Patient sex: M
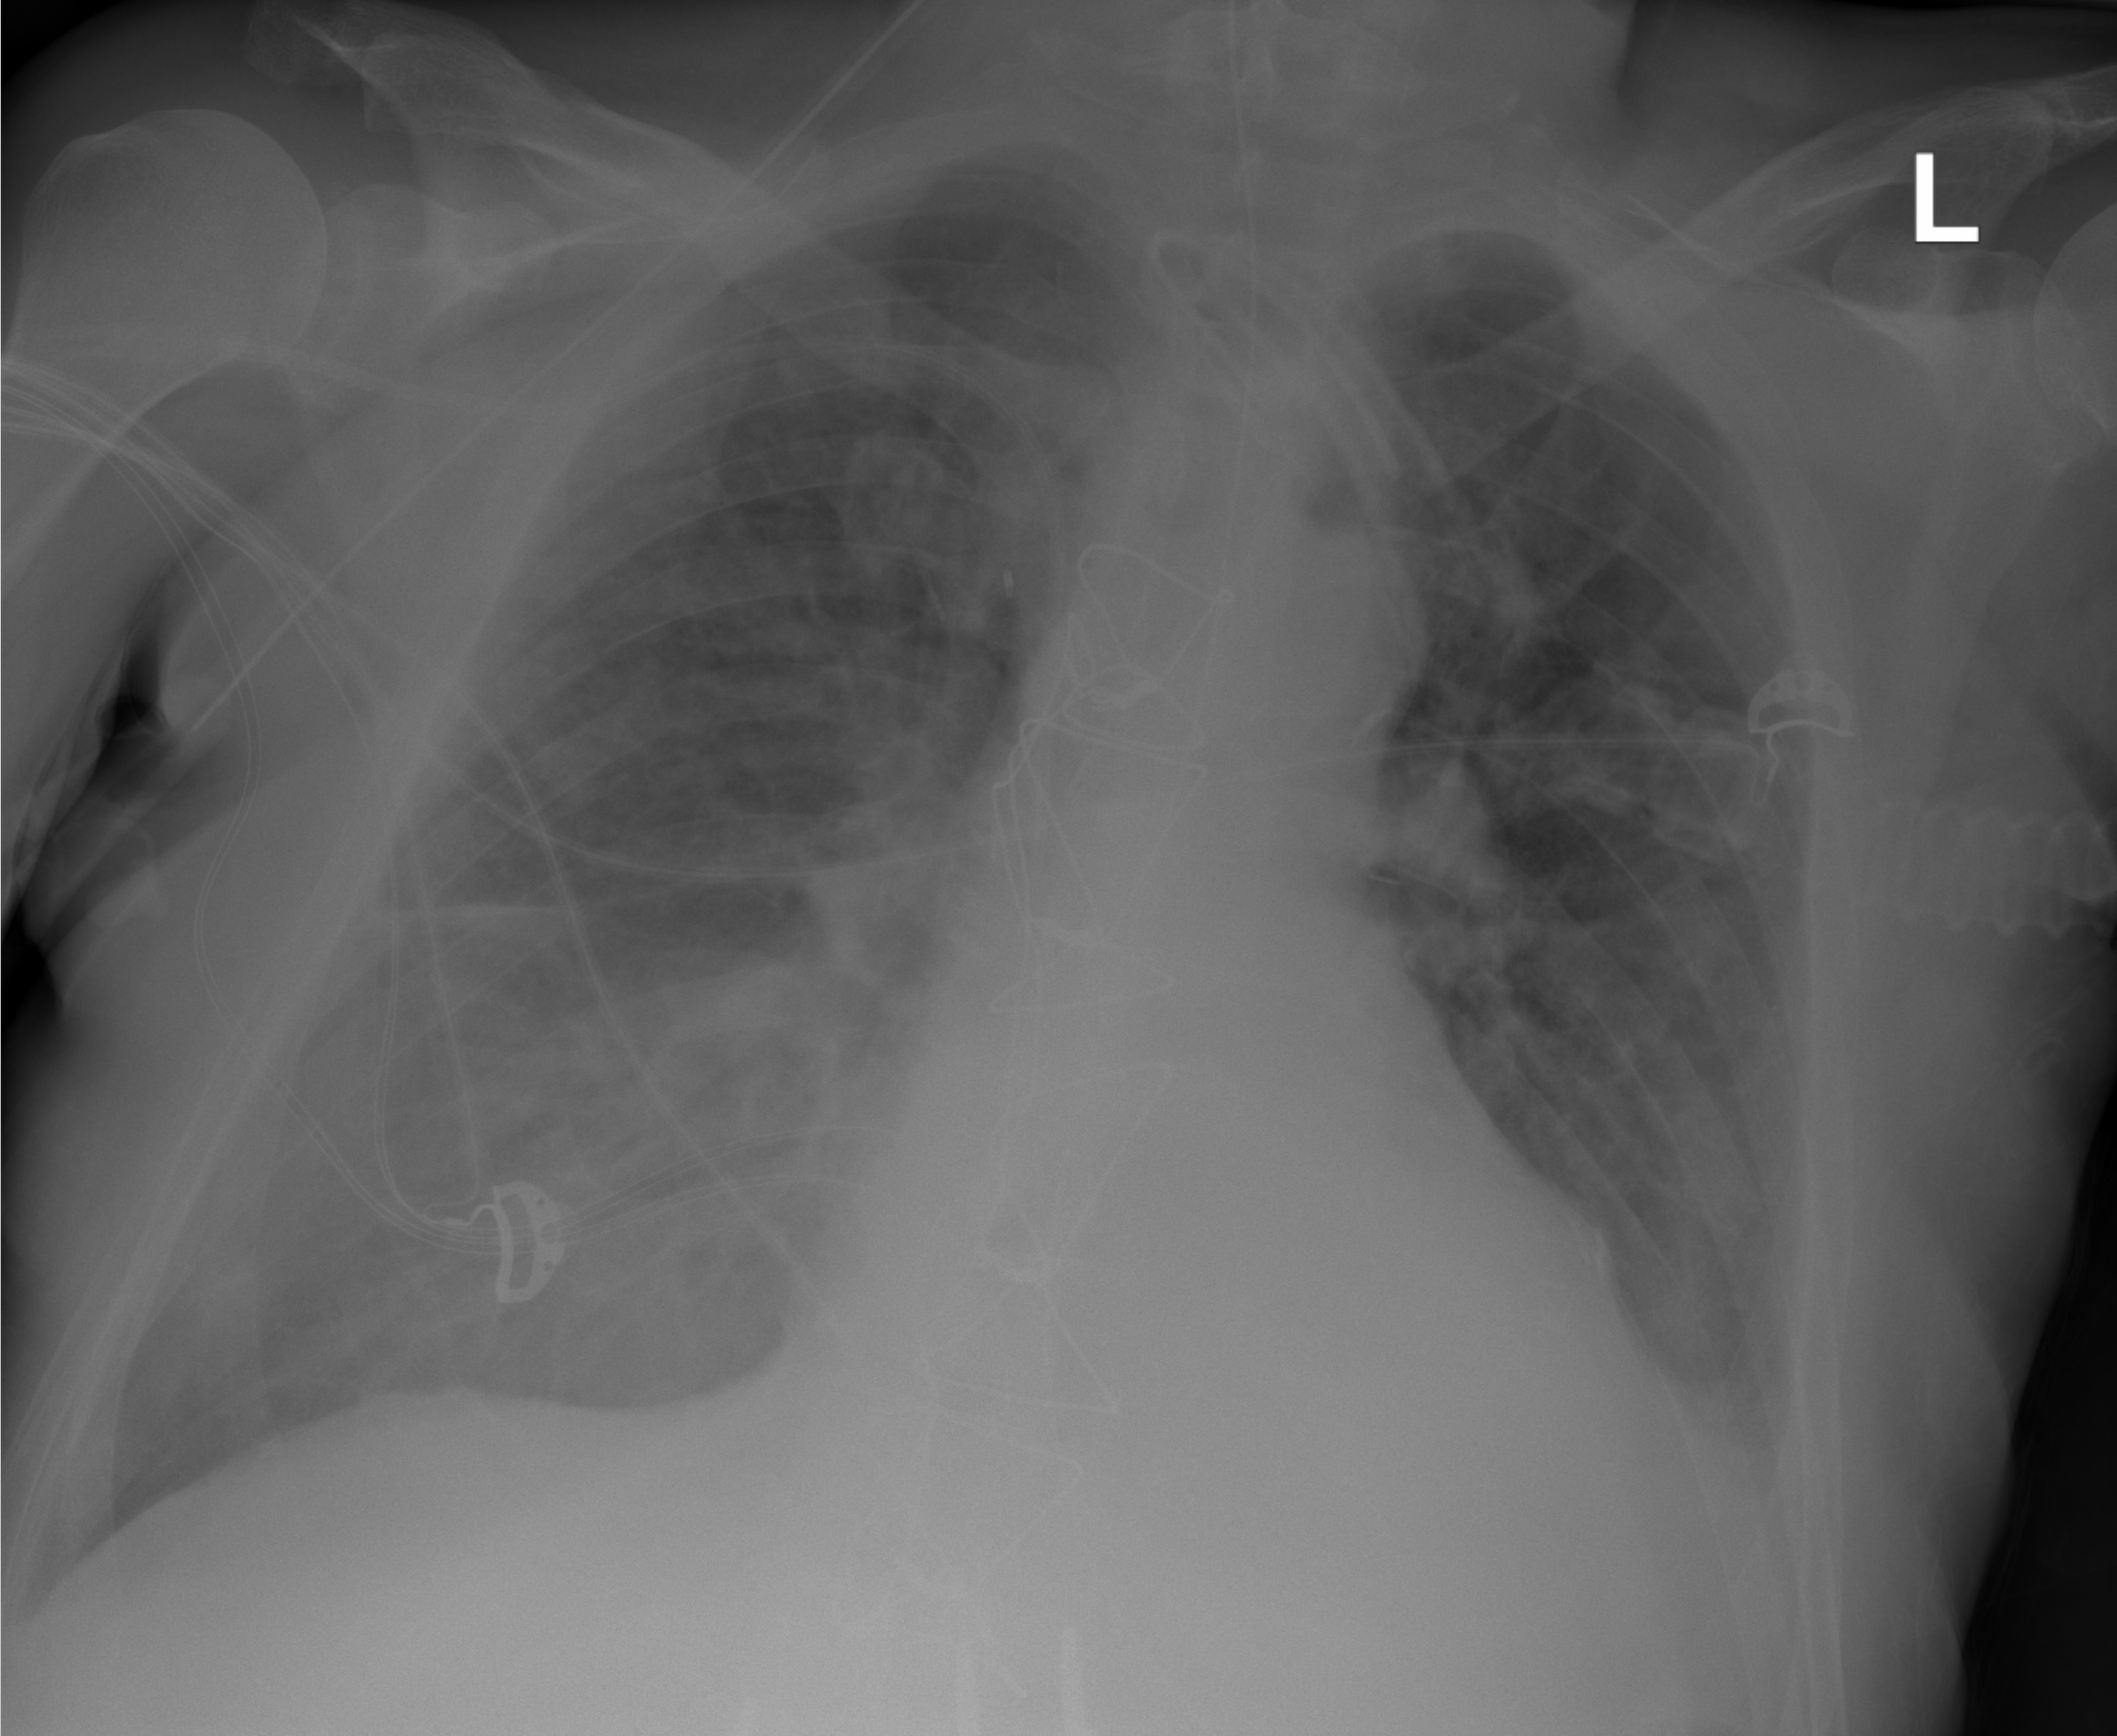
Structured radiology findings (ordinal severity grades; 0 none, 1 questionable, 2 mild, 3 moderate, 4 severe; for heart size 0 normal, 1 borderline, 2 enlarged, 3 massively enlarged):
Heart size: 0
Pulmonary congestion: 1
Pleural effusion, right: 0
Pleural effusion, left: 2
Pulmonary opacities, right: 2
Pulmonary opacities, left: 0
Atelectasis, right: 2
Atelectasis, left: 0